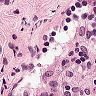
Metastatic tissue present: no